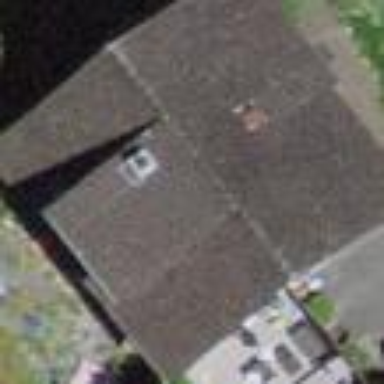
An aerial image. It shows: Gabled roofed house.